Question: I want to hide Version update option from admin dashboard in joomla 2.5.6.

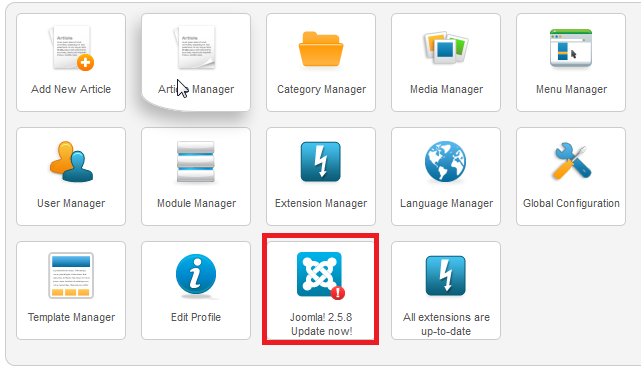
Answer: There is a plugin that you need to disable-
go to 'plugins->Quick Icon - Joomla! Update Notification'